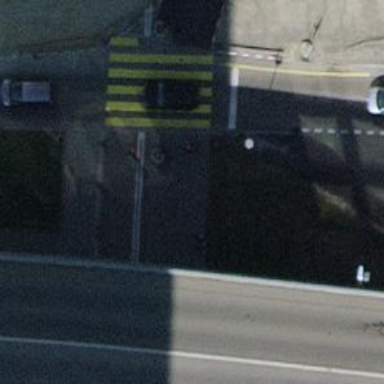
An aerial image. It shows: Asphalt footway with crossing controlled by traffic signals. The crossing includes island.